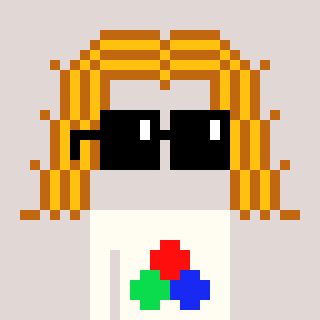
a pixel art character with square black sunglasses, a hair-shaped head and a grayscale-colored body on a warm background